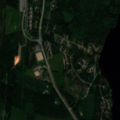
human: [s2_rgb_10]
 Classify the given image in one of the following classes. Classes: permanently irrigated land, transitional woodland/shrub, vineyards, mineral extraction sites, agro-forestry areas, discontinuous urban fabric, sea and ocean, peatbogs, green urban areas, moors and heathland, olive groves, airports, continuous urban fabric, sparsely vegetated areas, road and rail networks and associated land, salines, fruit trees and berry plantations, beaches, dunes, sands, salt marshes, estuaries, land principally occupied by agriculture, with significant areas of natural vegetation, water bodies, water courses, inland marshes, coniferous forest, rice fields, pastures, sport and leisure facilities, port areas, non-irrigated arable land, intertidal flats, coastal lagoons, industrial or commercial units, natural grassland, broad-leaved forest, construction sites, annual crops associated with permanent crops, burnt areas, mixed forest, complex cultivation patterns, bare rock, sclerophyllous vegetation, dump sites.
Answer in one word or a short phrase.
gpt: sport and leisure facilities, coniferous forest, mixed forest, transitional woodland/shrub, water bodies